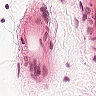
Metastatic tissue present: no